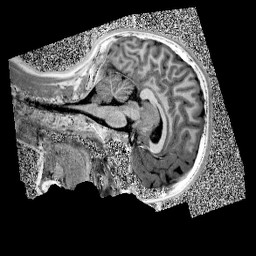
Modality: UNIT1
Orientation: sagittal
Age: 11
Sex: female
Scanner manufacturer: siemens
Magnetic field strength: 3 T
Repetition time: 4 s
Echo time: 0.00299 s